Interaction volume radius: 5 \u00c5
Interaction volume height: 30 \u00c5
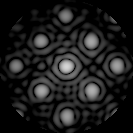
Disorder parameter: 0.1417